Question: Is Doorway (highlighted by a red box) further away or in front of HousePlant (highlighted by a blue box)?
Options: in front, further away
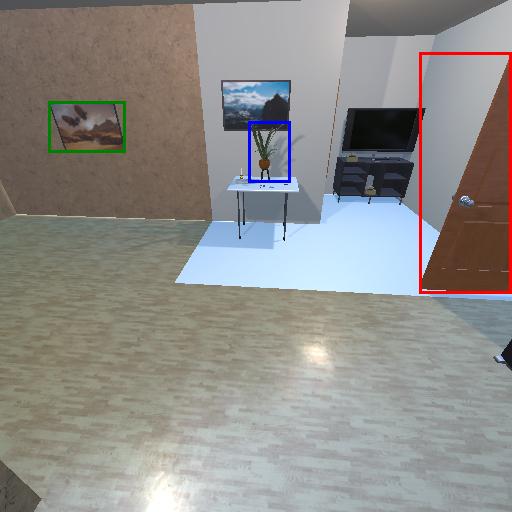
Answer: in front